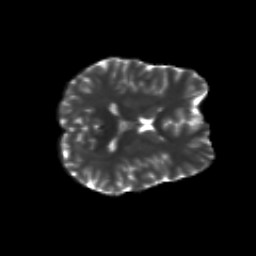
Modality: T2w
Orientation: axial
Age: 19
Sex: female
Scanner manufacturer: siemens
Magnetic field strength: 3 T
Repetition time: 8.8 s
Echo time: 0.085 s